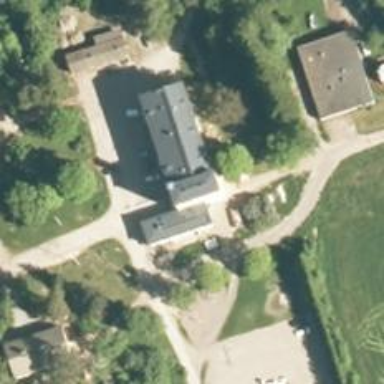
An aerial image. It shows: School.